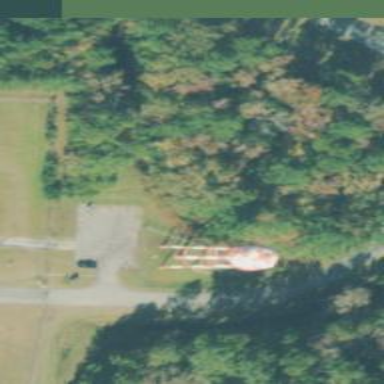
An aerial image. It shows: Water tower that is man-made.